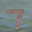
Label: 7